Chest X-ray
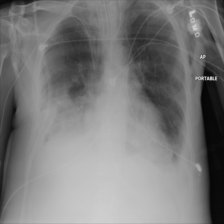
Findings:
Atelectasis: negative
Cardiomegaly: negative
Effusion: positive
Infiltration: negative
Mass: negative
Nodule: negative
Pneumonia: negative
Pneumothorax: negative
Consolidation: negative
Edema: negative
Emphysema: negative
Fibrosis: negative
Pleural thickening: negative
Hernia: negative